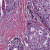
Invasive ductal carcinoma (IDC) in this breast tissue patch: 0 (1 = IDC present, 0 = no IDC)